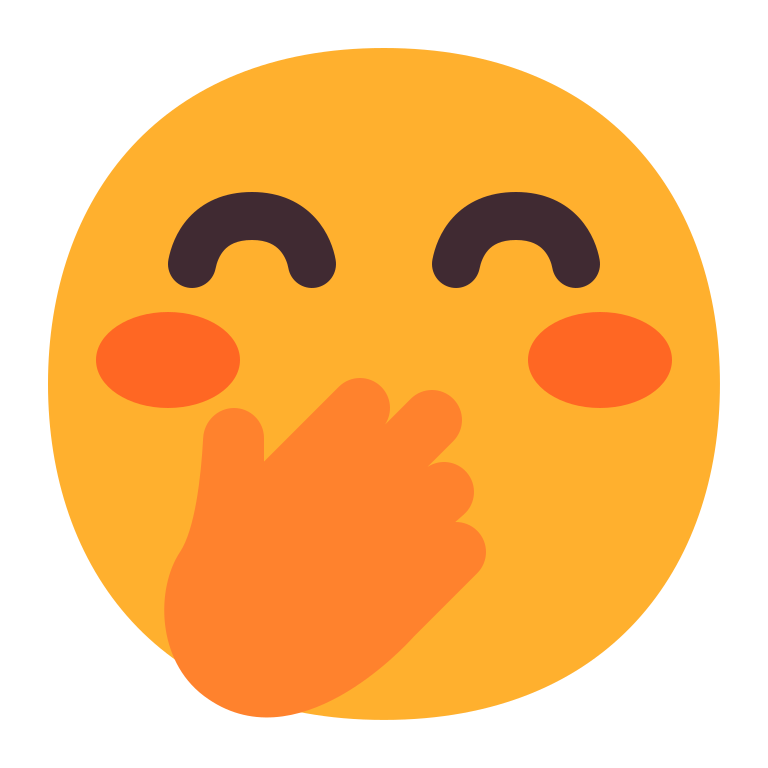
face with hand over mouth flat